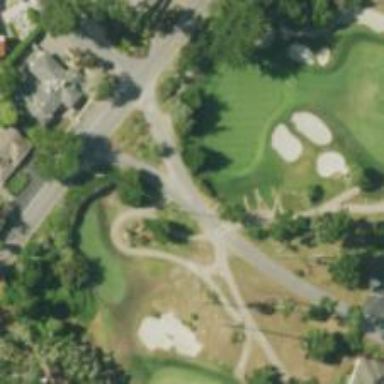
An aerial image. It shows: Service road designated as golf cart path.